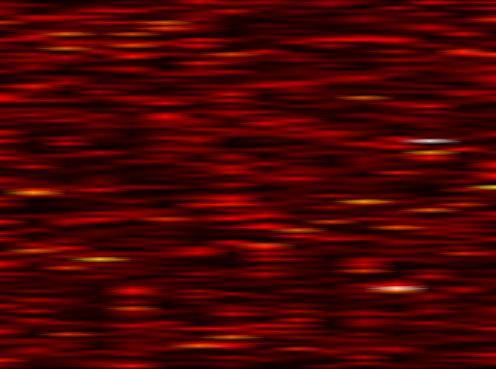
Label: OFDM